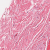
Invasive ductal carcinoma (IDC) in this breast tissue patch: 0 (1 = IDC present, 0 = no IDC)